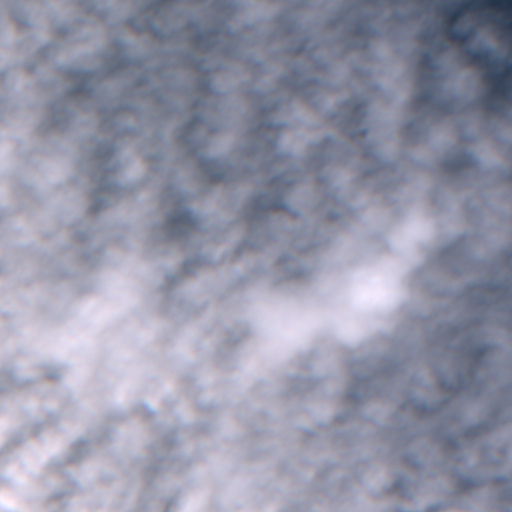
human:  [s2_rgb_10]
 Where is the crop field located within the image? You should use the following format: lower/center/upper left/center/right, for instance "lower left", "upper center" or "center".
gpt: The crop field is located in the left of the image.
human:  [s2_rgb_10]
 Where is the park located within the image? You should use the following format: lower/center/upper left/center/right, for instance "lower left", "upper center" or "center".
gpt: The park is located in the center of the image.
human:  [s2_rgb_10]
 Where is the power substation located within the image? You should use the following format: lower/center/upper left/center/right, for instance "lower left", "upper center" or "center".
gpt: The power substation is located in the center of the image.
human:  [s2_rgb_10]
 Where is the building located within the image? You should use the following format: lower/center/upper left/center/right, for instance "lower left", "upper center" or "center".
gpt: There is no building in the image.